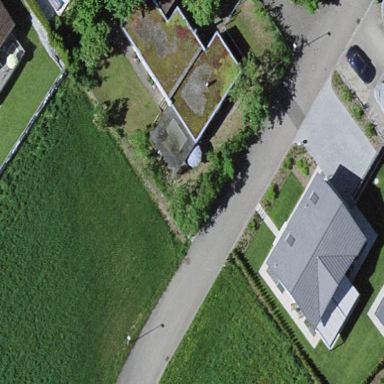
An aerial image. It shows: Simple and straightforward house.